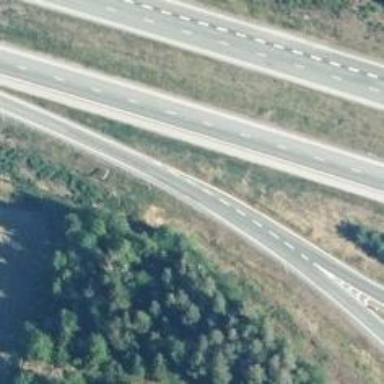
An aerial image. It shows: Asphalt motorway link.